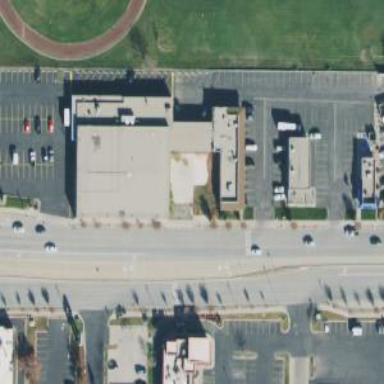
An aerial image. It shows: Building that houses bowling alley.